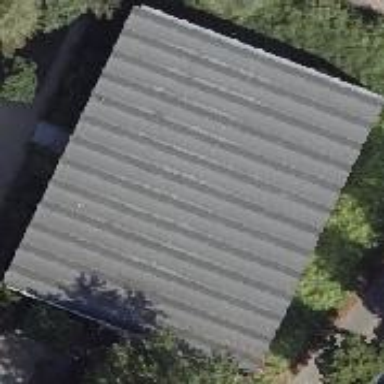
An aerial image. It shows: Sports hall with flat roof.